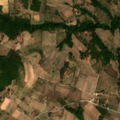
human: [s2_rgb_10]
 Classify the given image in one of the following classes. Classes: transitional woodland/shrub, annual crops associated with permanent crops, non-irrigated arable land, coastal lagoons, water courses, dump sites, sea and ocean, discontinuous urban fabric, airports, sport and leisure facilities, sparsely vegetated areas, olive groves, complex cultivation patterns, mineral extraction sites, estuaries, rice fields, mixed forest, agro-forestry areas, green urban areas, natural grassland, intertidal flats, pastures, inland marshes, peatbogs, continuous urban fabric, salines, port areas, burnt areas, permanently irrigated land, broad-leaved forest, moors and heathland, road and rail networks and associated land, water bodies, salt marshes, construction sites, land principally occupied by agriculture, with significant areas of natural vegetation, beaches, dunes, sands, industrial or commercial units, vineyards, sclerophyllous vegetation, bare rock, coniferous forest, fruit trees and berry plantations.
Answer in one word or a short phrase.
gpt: complex cultivation patterns, land principally occupied by agriculture, with significant areas of natural vegetation